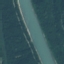
Land use / land cover: River